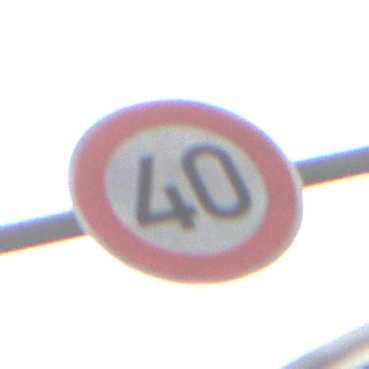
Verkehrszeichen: Geschwindigkeit40
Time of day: Midday
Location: Outdoor (Urban)
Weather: Overcast
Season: NotSpecified
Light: Natural